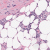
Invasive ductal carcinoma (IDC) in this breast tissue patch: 0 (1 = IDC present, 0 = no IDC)